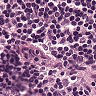
Metastatic tissue present: no